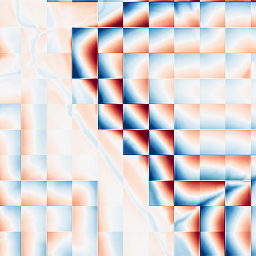
Category: wavelet
Decomposition family: wavelet_biorthogonal
Decomposition parameters: wavelet: bior1.3
level: 5
Upsampling method: lanczos
Upsampling parameters: scale: 8
Upsampling scale: 8